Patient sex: M
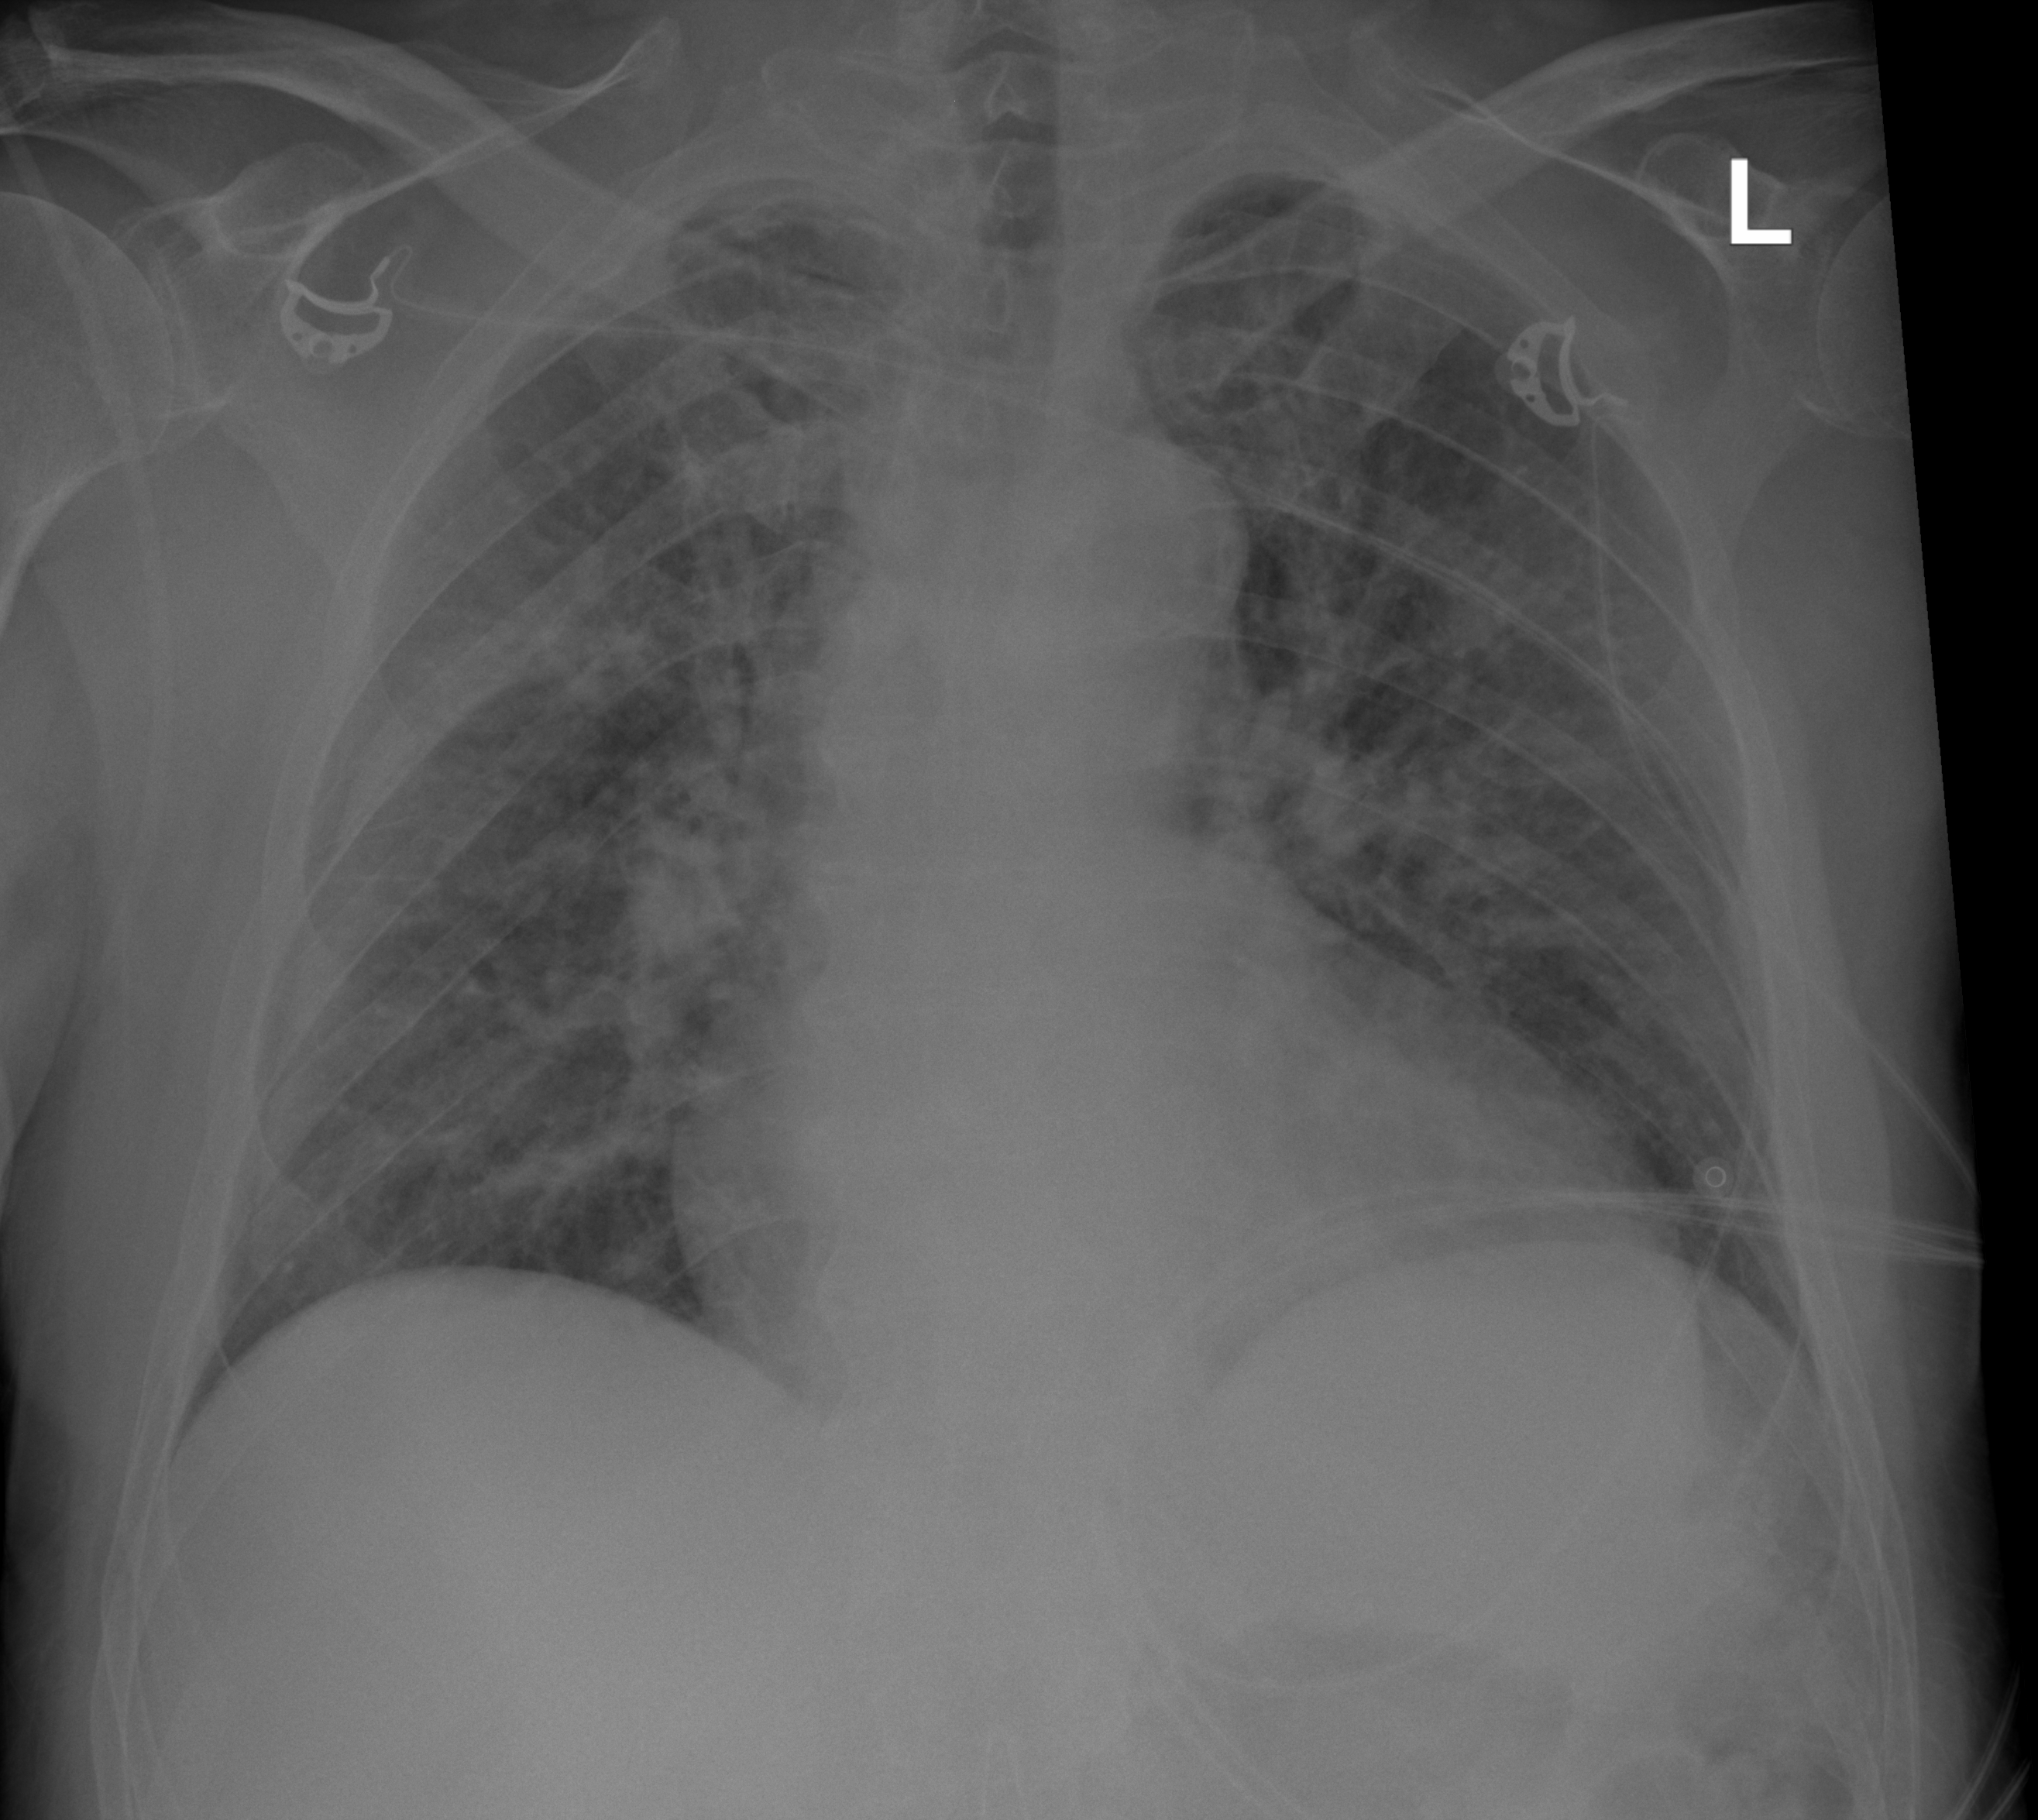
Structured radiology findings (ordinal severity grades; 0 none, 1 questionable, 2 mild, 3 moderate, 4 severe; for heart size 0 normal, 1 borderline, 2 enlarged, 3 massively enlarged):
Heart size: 2
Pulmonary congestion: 2
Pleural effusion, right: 0
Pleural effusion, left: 0
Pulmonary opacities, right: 3
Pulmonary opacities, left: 2
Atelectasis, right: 0
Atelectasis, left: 0